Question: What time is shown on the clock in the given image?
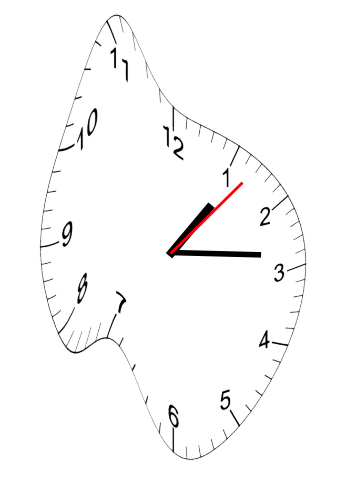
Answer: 01:14:07